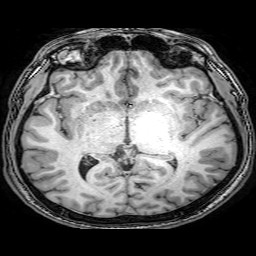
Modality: T1w
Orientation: coronal
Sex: male
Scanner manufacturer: philips
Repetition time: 0.008178 s
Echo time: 0.00376 s